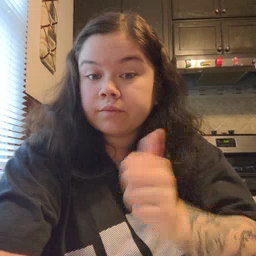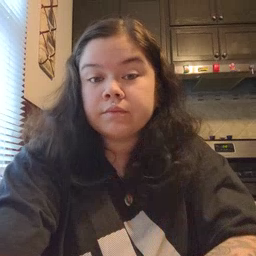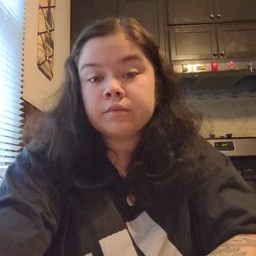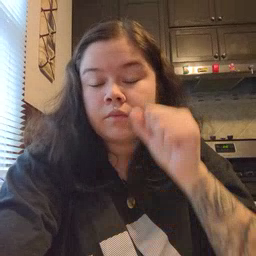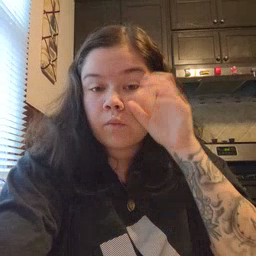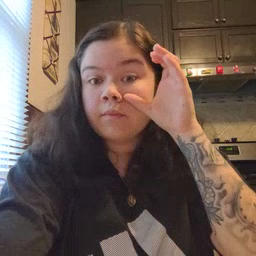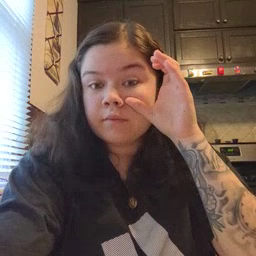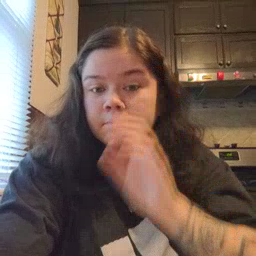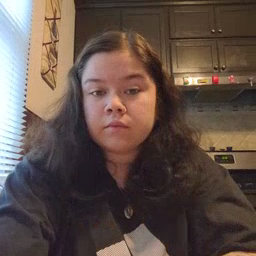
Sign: awake